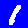
Digit: 1